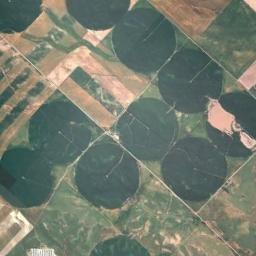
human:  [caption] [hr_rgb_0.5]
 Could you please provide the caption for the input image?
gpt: Several dark green circular farmlands are neatly arranged on the ground and some rectangular farmlands beside .

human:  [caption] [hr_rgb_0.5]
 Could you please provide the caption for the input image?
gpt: Dozens of neatly arranged circular green fields .

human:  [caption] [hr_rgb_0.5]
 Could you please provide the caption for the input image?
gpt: There are some green circle farmland and square farmland .

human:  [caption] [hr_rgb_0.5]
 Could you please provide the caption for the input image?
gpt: There are many round farms .

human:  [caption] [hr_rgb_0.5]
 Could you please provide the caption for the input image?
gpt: There are some green circular farmlands of the same size .